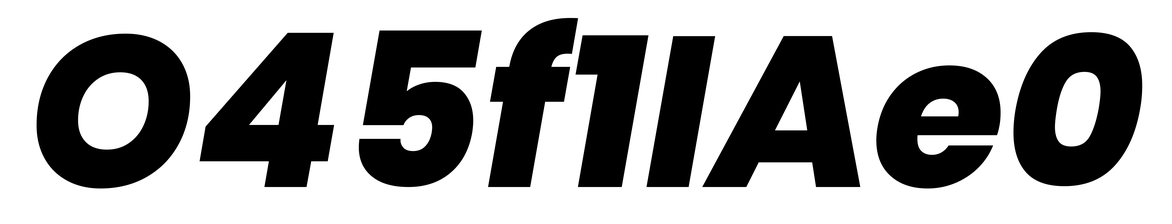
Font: Poppins-ExtraBoldItalic